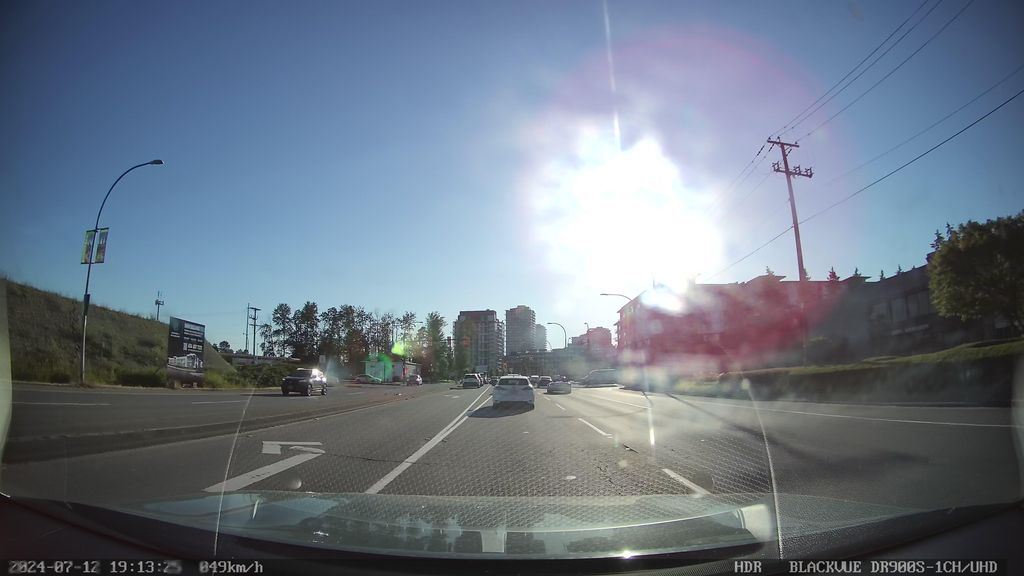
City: vancouver